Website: walmart
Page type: cart
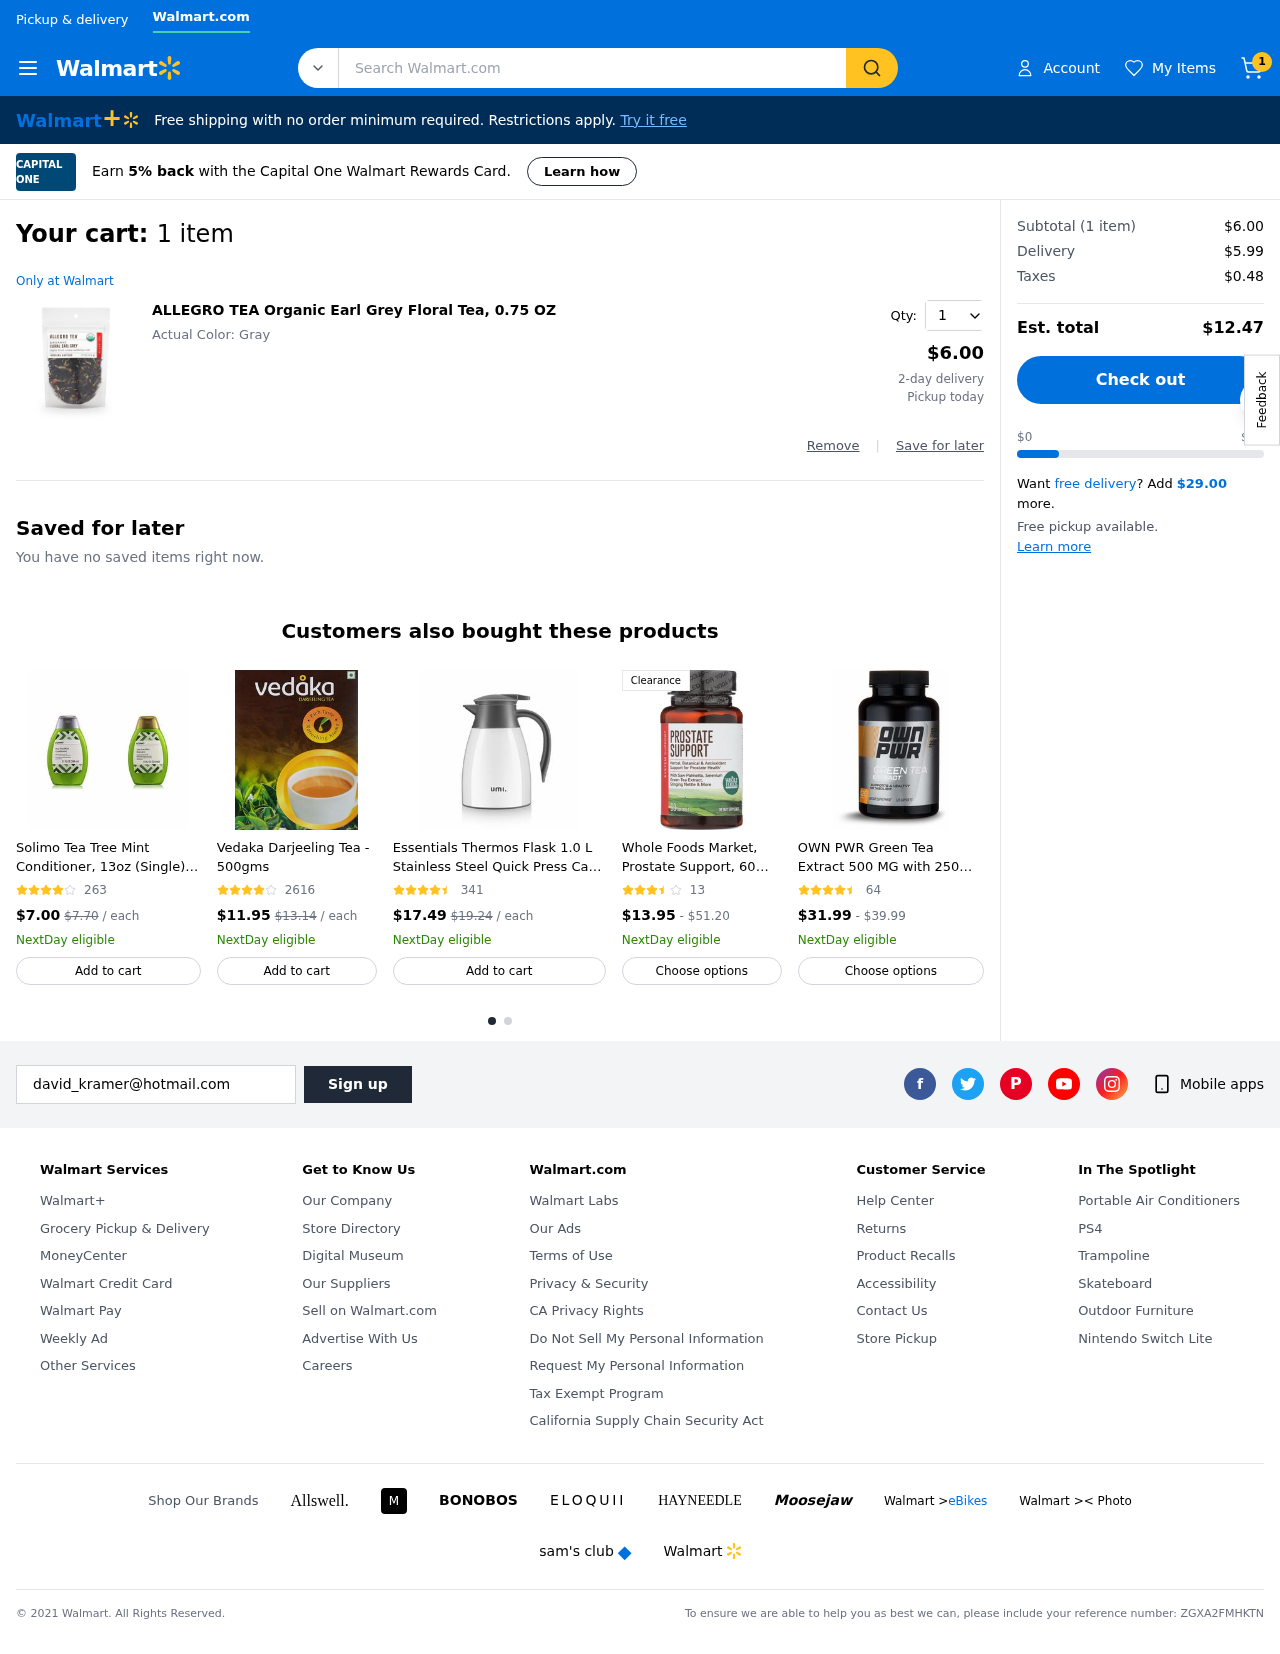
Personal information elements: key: PII_EMAIL
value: david_kramer@hotmail.com
Product elements: key: PRODUCT1_NAME
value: ALLEGRO TEA Organic Earl Grey Floral Tea, 0.75 OZ
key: PRODUCT1_PRICE
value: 6
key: PRODUCT1_QUANTITY
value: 1
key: PRODUCT2_NAME
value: Solimo Tea Tree Mint Conditioner, 13oz (Single) & Tea Tree Mint Shampoo, 13oz (Single)
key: PRODUCT2_NUM_RATINGS
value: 263
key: PRODUCT2_PRICE
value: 7
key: PRODUCT3_NAME
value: Vedaka Darjeeling Tea - 500gms
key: PRODUCT3_NUM_RATINGS
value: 2616
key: PRODUCT3_PRICE
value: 11.95
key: PRODUCT4_NAME
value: Essentials Thermos Flask 1.0 L Stainless Steel Quick Press Cap 100% Leak Proof for Tea or Coffee Pre
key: PRODUCT4_NUM_RATINGS
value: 341
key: PRODUCT4_PRICE
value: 17.49
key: PRODUCT5_NAME
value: Whole Foods Market, Prostate Support, 60 Softgels
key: PRODUCT5_NUM_RATINGS
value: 13
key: PRODUCT5_PRICE
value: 13.95
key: PRODUCT6_NAME
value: OWN PWR Green Tea Extract 500 MG with 250 MG EGCG, 120 Capsules, 4 Month Supply
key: PRODUCT6_NUM_RATINGS
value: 64
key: PRODUCT6_PRICE
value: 31.99
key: PRODUCT2_ORIGINAL_PRICE
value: $7.70
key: PRODUCT3_ORIGINAL_PRICE
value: $13.14
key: PRODUCT4_ORIGINAL_PRICE
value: $19.24
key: PRODUCT5_PRICE_MAX
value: $51.20
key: PRODUCT6_PRICE_MAX
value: $39.99
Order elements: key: ORDER_NUM_ITEMS
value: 1
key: ORDER_NUM_ITEMS
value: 1 item
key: ORDER_SUBTOTAL
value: $6.00
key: ORDER_SHIPPING_COST
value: $5.99
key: ORDER_TAX
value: $0.48
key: ORDER_TOTAL
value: $12.47
Search elements: key: HEADER_SEARCH
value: Search Walmart.com